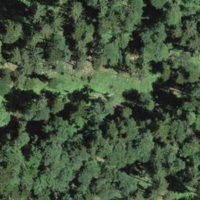
EUNIS habitat code: 43
Species observed at this site:
Fagus sylvatica